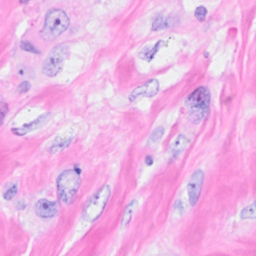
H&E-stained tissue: Breast